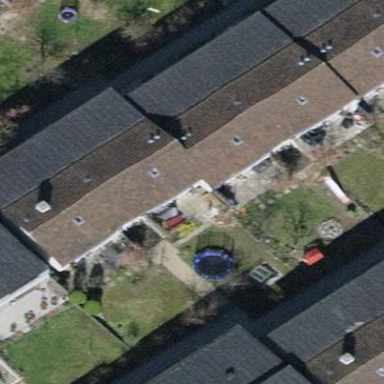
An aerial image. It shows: Building with tile roof.